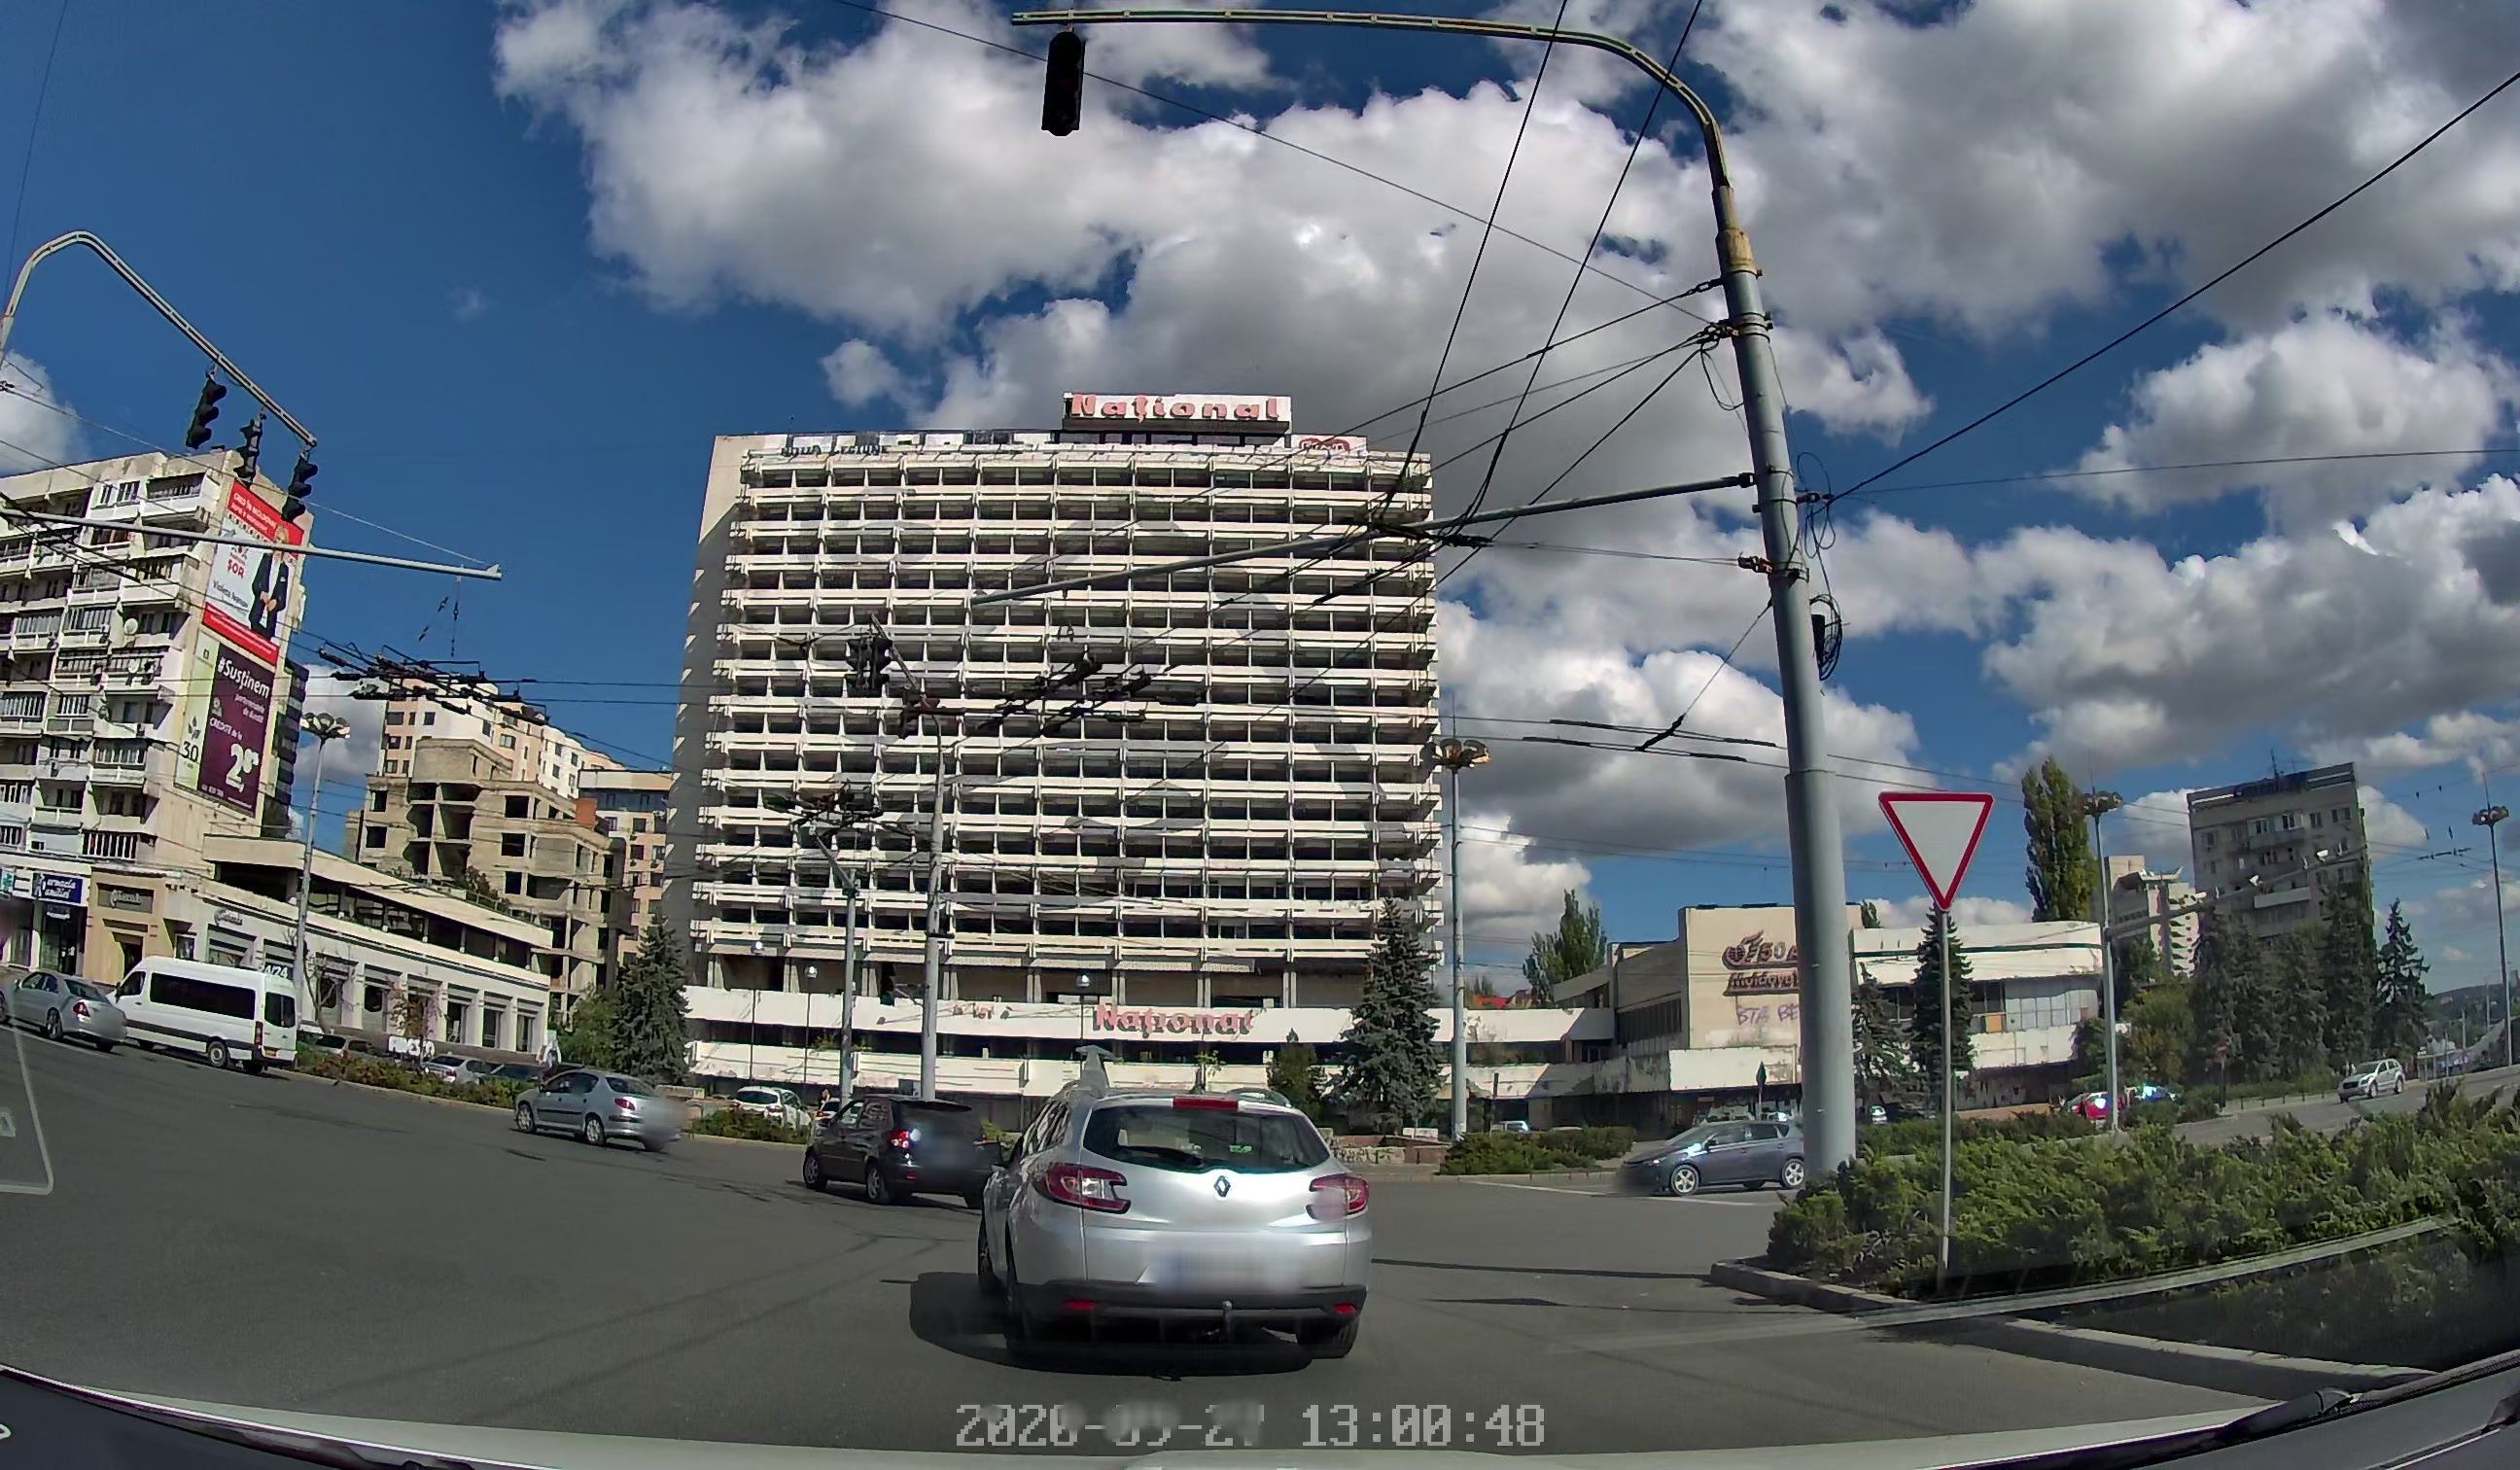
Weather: cloudy
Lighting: day
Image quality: good
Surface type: driving surface
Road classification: primary
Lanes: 4
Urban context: urban centre
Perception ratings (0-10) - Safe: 0.92, Lively: 6.31, Beautiful: 1.52, Boring: 3.1, Depressing: 3.75, Wealthy: 2.99